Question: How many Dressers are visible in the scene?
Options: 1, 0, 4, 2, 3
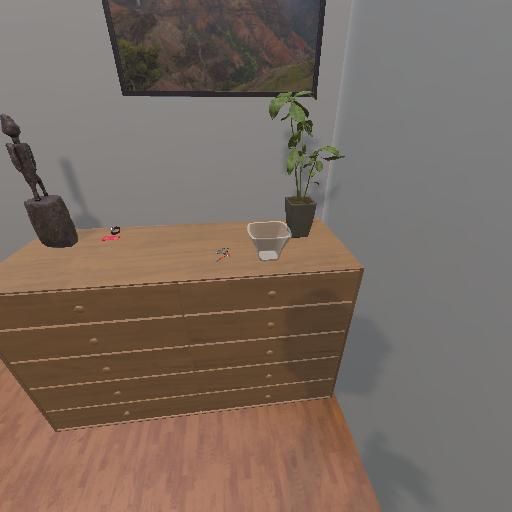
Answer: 1